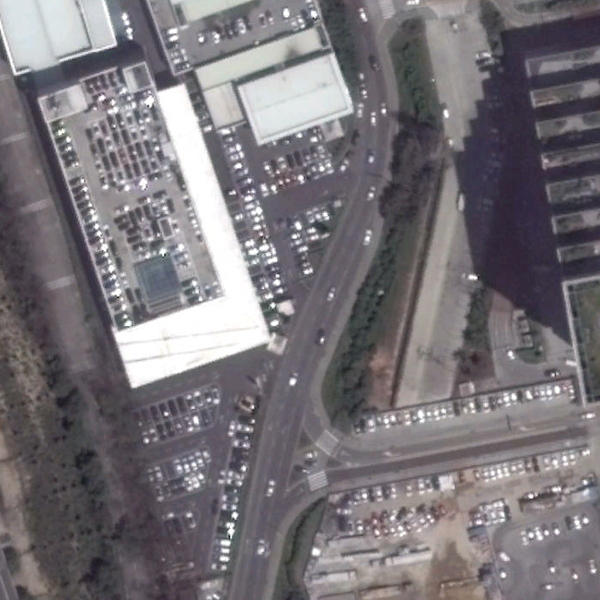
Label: Parking